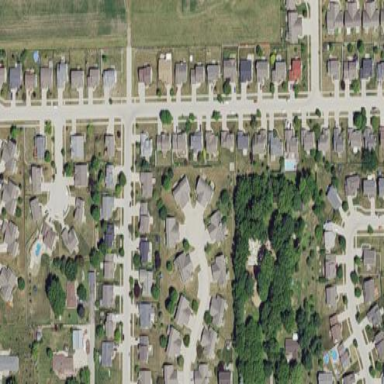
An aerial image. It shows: Residential neighbourhood with single-family and semi-detached houses.